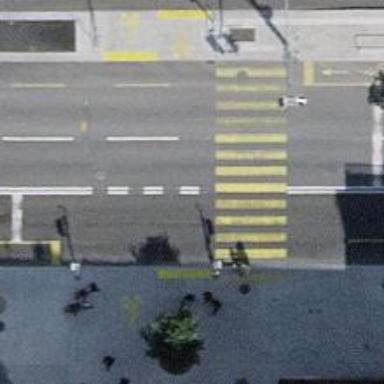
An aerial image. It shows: Road crossing with traffic signals.